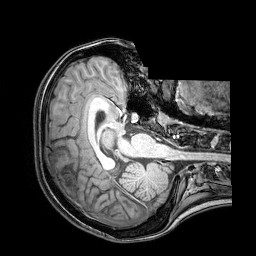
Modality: T1w
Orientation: axial
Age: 22
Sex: female